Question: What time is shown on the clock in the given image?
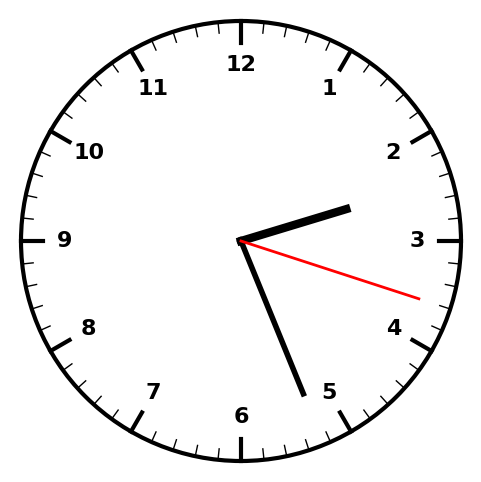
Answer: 02:26:18